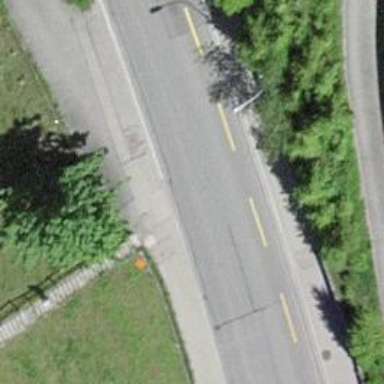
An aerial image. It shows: Footway crossing.